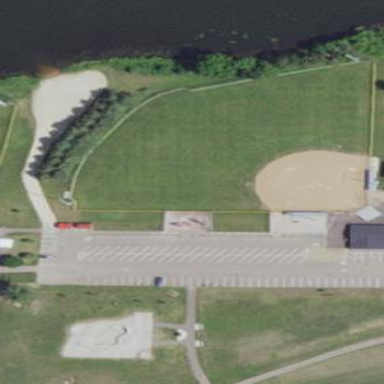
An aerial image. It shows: Baseball and softball pitch for leisure sports.